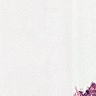
Metastatic tissue present: no